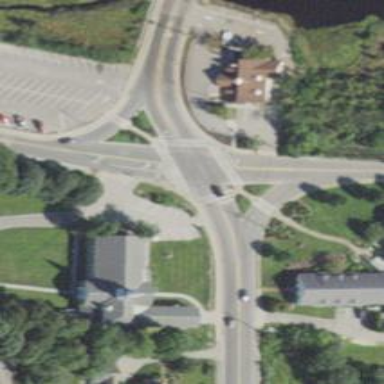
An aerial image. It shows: Marked crossing with pedestrian island.